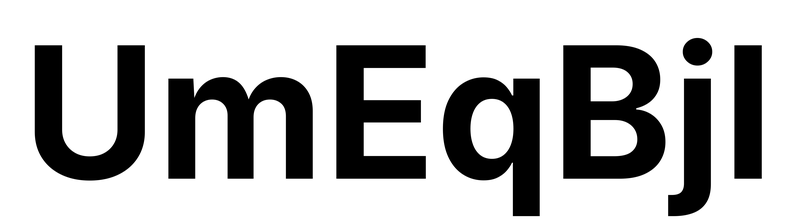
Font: Inter_Bold